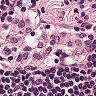
Metastatic tissue present: no